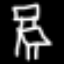
Label: chair